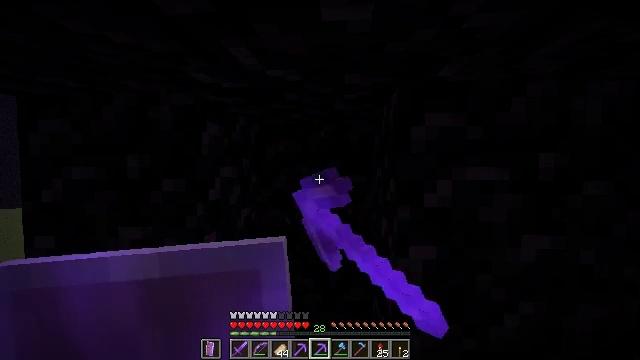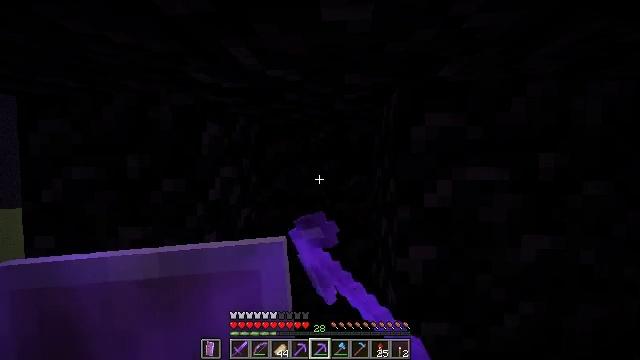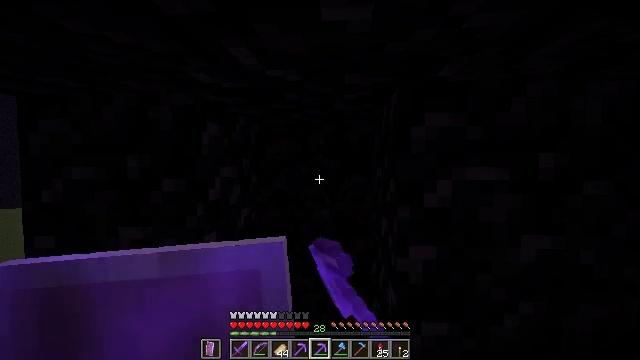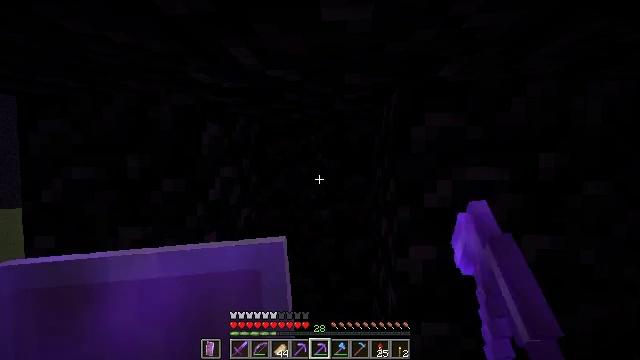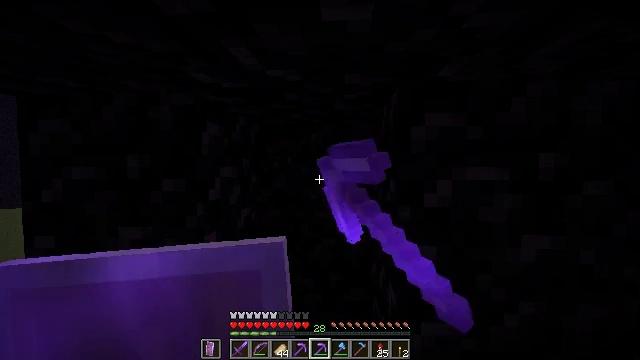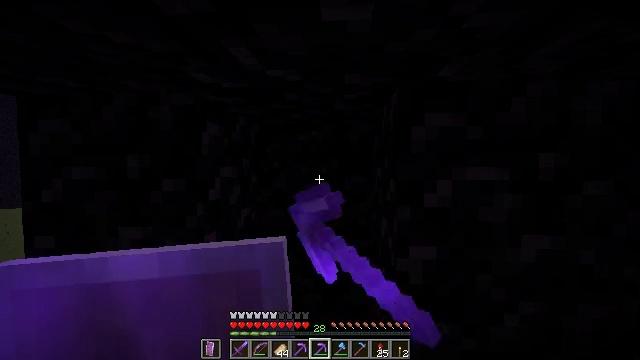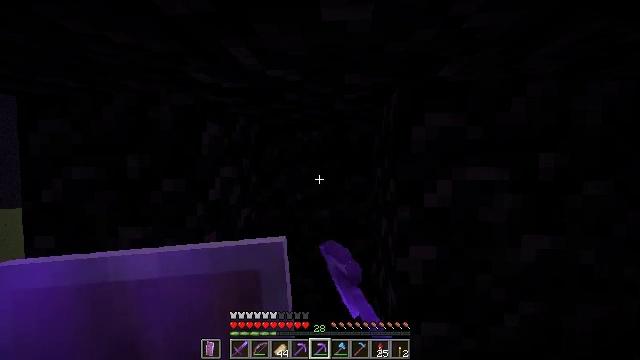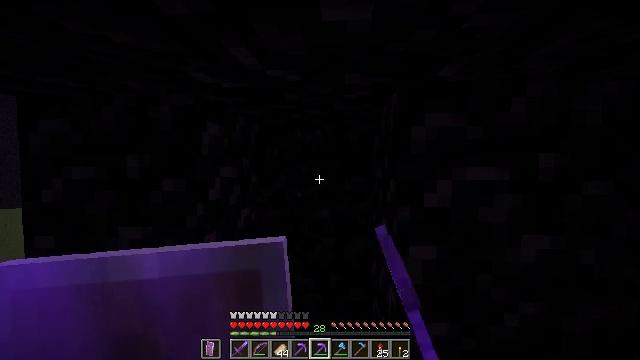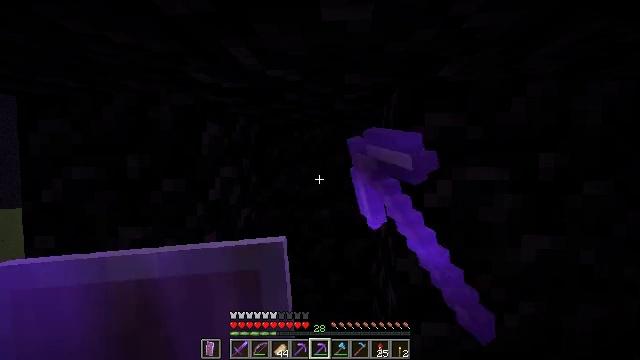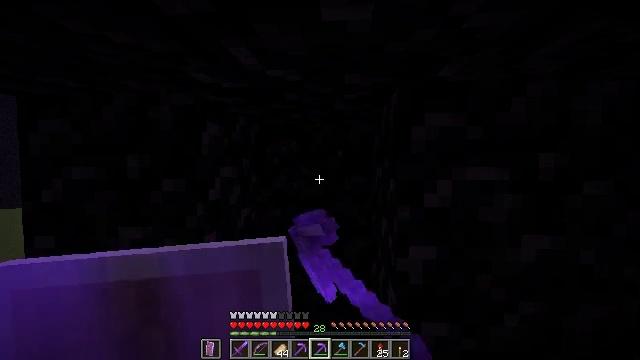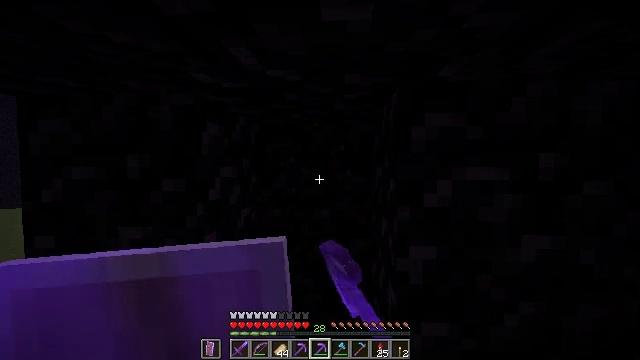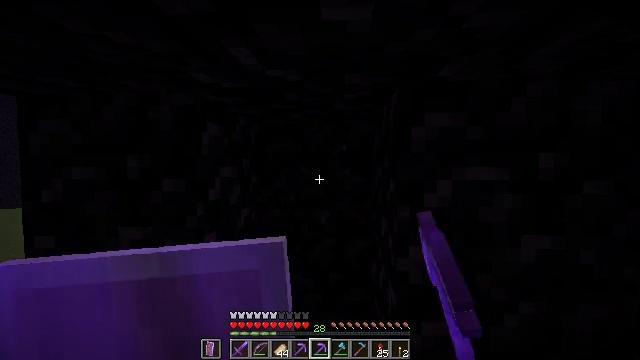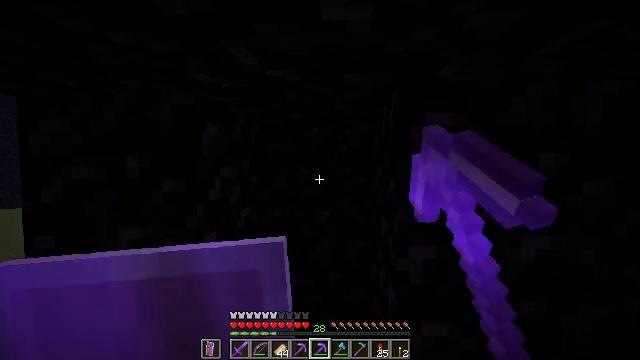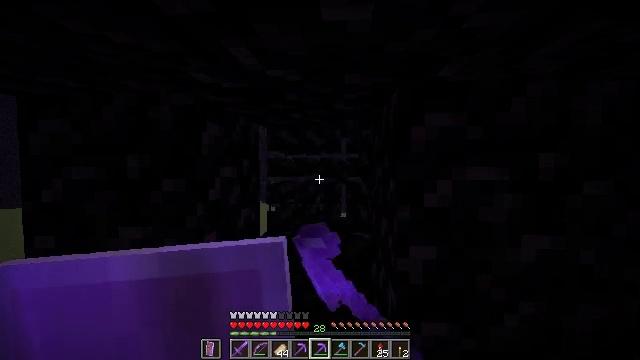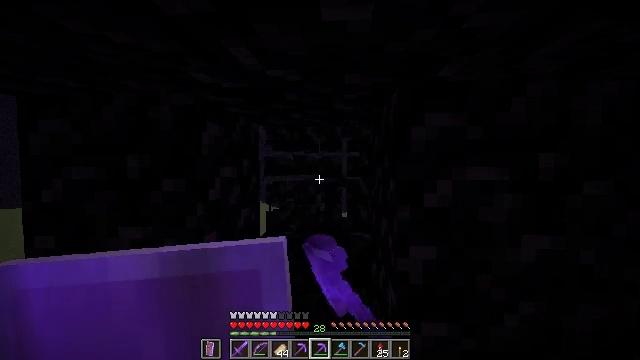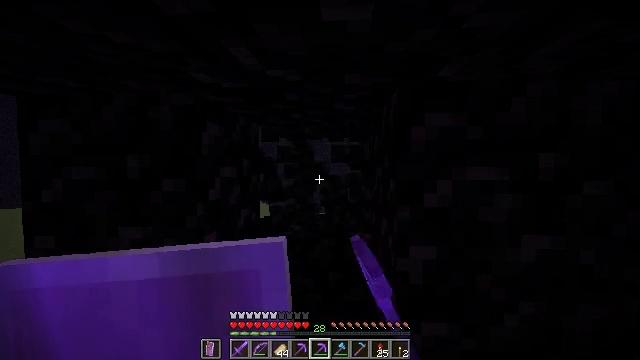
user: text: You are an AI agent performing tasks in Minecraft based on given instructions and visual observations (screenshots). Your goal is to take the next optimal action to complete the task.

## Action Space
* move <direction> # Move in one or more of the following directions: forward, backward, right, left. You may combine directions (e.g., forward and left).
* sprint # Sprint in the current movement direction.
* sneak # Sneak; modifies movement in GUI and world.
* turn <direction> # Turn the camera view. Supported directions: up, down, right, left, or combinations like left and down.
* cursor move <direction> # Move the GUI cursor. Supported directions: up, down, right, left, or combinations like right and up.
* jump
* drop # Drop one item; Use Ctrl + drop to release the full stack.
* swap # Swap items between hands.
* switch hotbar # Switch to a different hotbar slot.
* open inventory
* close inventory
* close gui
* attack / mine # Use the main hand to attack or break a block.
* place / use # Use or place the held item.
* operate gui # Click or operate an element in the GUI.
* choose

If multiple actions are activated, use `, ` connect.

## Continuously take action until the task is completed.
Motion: motion action
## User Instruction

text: Harvest obsidian for portal building.
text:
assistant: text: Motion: attack / mine
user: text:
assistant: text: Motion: attack / mine
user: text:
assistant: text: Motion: attack / mine
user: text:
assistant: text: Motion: attack / mine
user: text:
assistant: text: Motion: attack / mine
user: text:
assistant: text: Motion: attack / mine
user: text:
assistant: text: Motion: attack / mine
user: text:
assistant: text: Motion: attack / mine
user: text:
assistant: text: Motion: attack / mine
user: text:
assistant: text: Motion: attack / mine
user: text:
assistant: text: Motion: attack / mine
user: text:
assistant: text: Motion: attack / mine
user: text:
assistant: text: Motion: attack / mine
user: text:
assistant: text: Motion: attack / mine
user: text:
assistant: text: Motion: attack / mine
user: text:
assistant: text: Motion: attack / mine
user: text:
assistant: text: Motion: attack / mine
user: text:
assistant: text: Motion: attack / mine
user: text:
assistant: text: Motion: attack / mine
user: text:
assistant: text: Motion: attack / mine
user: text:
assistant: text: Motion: attack / mine
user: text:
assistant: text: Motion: attack / mine
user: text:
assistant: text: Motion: attack / mine
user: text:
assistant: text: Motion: attack / mine
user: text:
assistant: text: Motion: attack / mine
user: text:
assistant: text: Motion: turn left and down, attack / mine
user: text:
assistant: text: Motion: turn down, attack / mine
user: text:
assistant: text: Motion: attack / mine
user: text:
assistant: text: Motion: attack / mine
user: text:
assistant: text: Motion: attack / mine